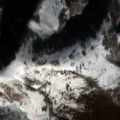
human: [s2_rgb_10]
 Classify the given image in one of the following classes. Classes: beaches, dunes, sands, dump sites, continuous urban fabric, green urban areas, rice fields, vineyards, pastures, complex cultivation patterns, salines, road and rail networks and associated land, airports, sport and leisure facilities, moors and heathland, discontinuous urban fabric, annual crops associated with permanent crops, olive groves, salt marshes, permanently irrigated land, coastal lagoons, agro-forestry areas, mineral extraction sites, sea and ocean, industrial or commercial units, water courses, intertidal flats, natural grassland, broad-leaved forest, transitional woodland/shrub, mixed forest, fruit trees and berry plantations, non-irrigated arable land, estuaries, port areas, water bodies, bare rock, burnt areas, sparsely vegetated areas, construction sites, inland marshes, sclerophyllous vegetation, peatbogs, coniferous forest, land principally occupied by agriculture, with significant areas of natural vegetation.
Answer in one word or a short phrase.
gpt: broad-leaved forest, natural grassland, transitional woodland/shrub